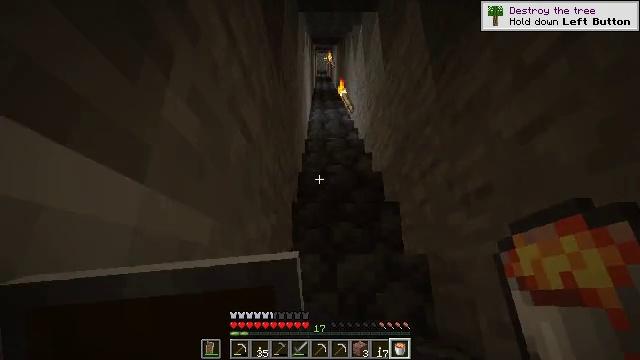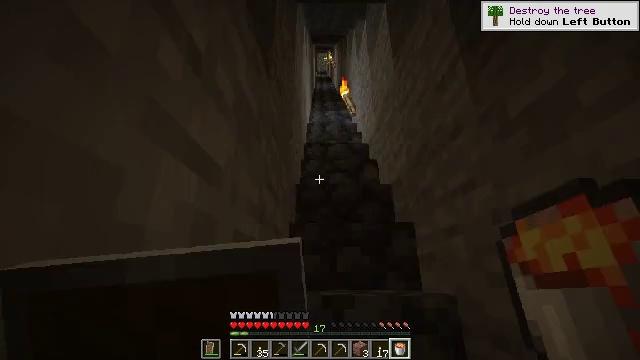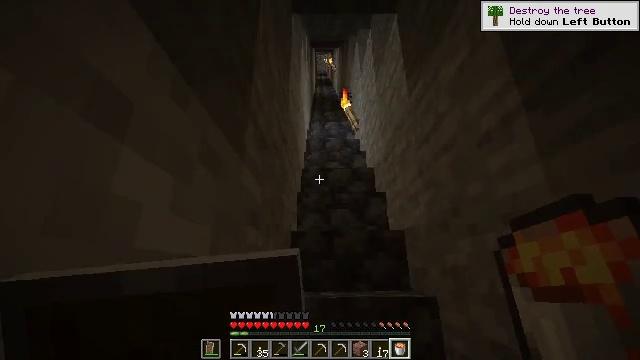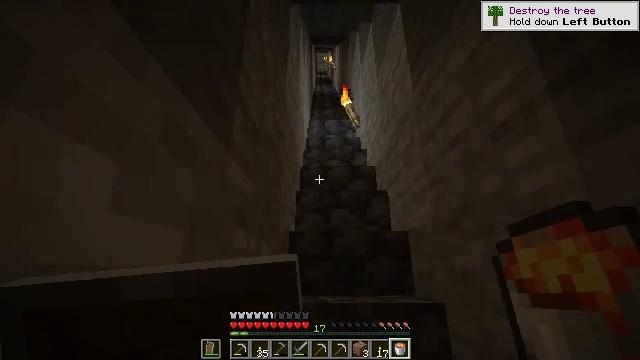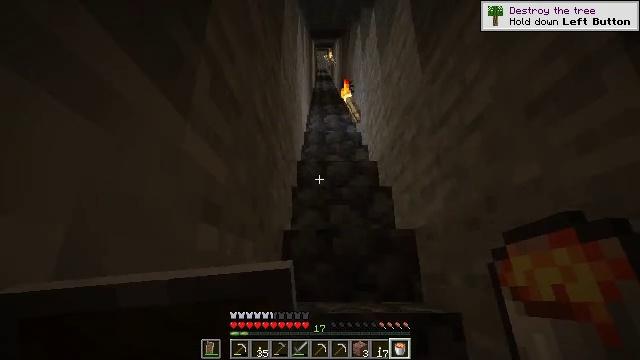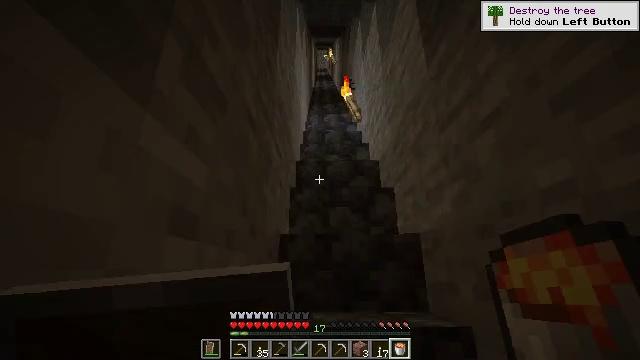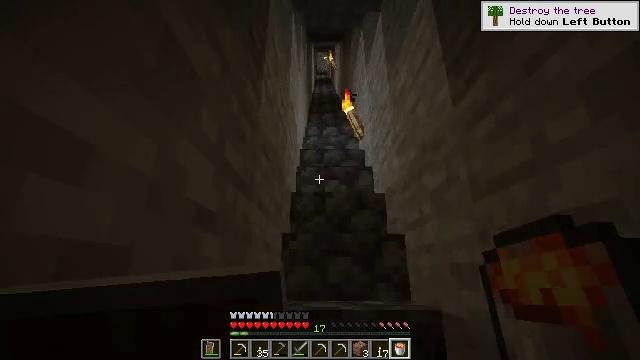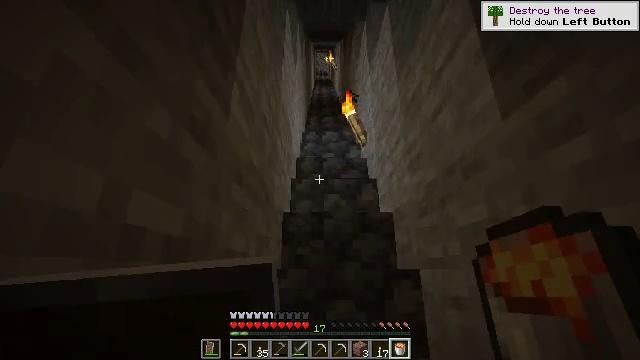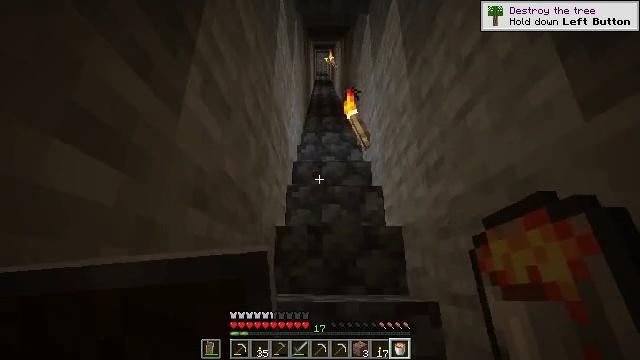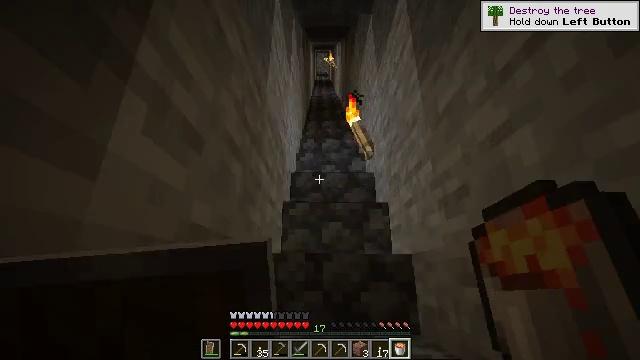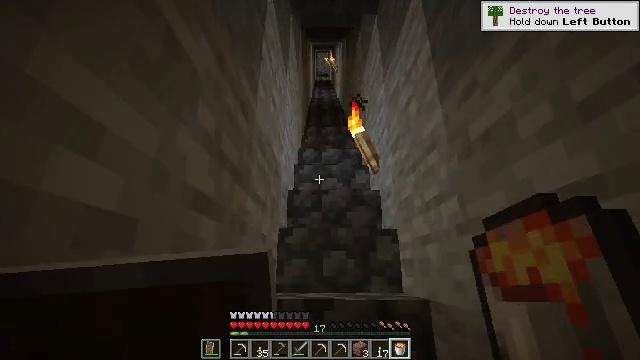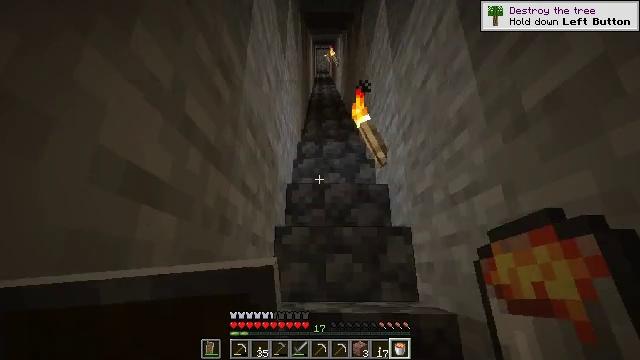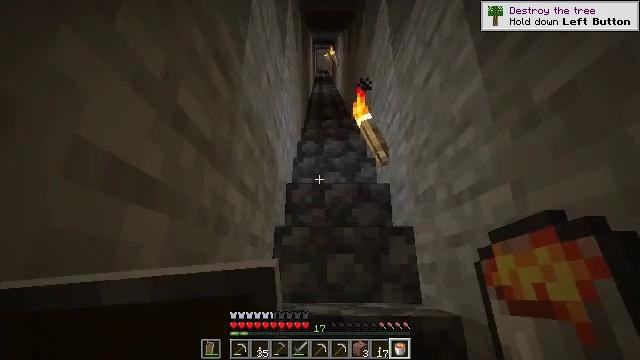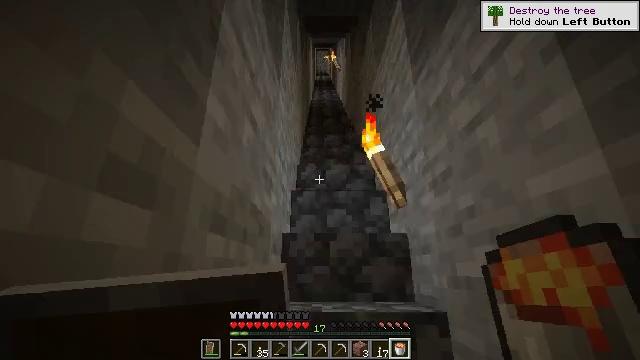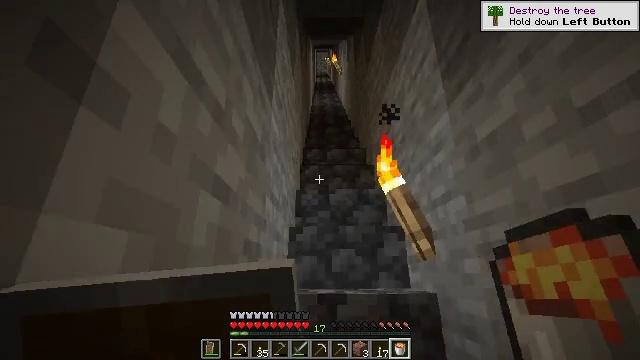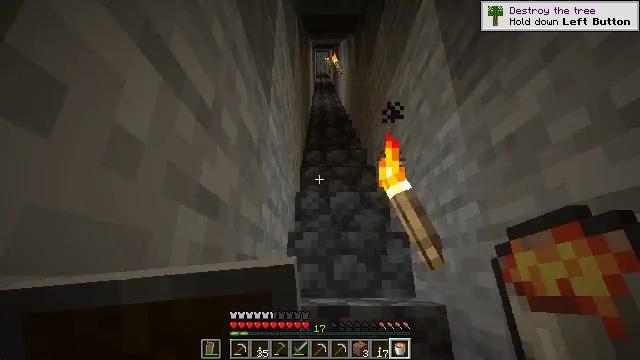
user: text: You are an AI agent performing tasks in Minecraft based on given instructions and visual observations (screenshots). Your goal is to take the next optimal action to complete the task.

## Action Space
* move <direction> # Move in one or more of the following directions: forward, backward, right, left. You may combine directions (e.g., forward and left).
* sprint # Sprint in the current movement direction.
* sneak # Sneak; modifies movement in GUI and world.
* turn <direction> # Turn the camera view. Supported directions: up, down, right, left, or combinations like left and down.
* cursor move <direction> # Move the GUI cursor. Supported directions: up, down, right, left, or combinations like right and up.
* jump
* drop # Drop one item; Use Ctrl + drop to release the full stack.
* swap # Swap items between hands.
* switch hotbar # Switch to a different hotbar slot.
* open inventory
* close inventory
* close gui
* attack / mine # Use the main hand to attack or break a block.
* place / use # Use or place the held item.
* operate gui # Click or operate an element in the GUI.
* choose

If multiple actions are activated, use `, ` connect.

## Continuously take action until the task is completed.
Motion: motion action
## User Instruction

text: craft item air
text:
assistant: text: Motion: move forward
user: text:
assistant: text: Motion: move forward
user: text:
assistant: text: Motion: move forward
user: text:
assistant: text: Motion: move forward
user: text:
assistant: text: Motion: move forward
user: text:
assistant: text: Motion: move forward
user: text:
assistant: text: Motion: move forward
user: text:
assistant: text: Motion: move forward
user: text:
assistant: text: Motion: move forward
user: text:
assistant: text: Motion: move forward
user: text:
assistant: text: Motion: move forward
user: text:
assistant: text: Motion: move forward
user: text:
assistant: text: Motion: move forward
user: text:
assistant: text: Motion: move forward
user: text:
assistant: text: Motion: move forward
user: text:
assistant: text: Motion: move forward
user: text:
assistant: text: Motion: move forward
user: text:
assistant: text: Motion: move forward
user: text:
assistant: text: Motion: move forward
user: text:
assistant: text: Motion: move forward
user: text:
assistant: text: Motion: move forward
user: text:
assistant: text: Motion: move forward
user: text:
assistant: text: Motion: move forward
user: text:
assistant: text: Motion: move forward
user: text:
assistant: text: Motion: move forward
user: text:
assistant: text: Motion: move forward
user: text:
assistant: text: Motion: move forward
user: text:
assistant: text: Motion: move forward
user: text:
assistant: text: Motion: move forward
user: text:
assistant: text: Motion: move forward